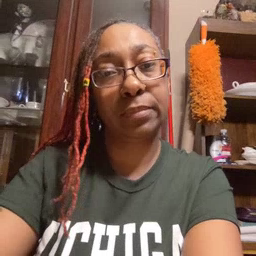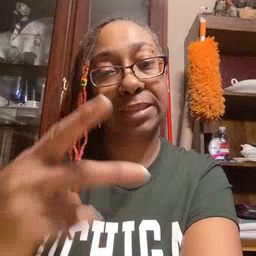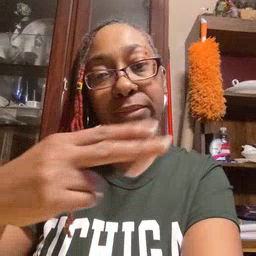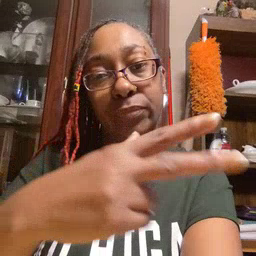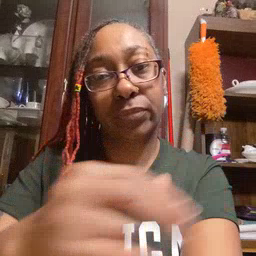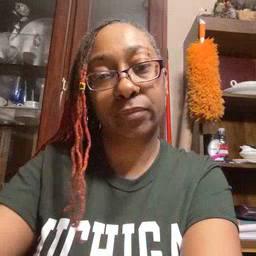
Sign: scissors